【题型】解答题　【知识点】立体几何　【难度】easy
如图, 三棱锥 $P-ABC$ 中, 侧面 $PAB$ 垂直于底面 $ABC, PA=PB$, 底面 $ABC$ 是斜边为 $AB$ 的直角三角形, 且 $\angle ABC = 30^\circ$, 记 $O$ 为 $AB$ 的中点, $E$ 为 $OC$ 的中点.

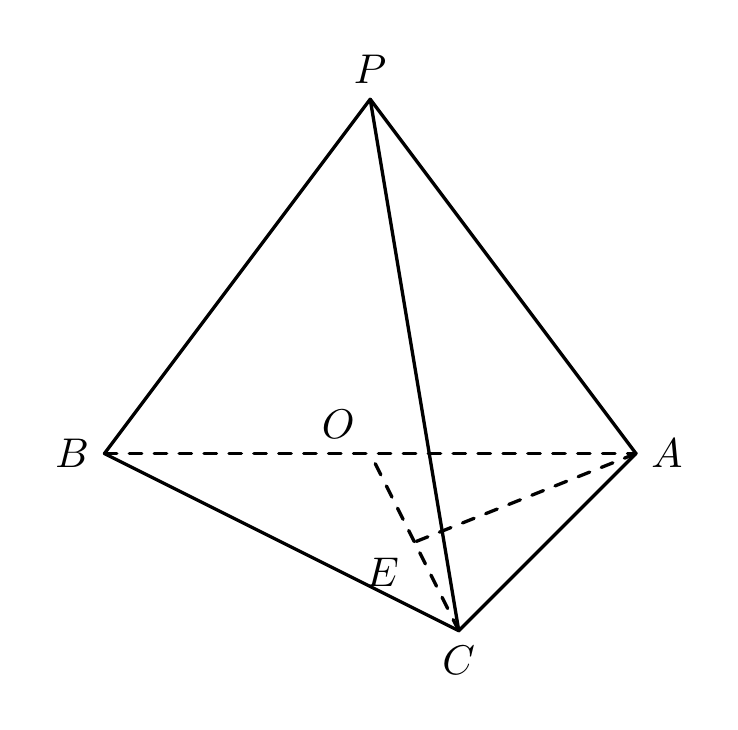
【解答】
【详解】(1) 连接 $PO$, 因为 $PA=PB$, 所以 $PO \perp AB$,

侧面 $PAB$ 垂直于底面 $ABC, PO \subset$ 平面 $PAB$, 平面 $PAB \cap$ 平面 $ABC = AB$,

所以 $PO \perp$ 底面 $ABC, AE \subset$ 底面 $ABC$, 所以 $PO \perp AE$,

$\triangle ABC$ 是斜边为 $AB$ 的直角三角形, 且 $\angle ABC = 30^\circ$, 所以 $AC = \frac{1}{2}AB$,

又因为 $O$ 为 $AB$ 的中点, 所以 $CO = AO = \frac{1}{2}AB$, 所以 $\triangle AOC$ 为等边三角形,

又 $E$ 为 $OC$ 的中点, 所以 $AE \perp OC$,

因为 $PO \perp AE, AE \perp OC, PO \cap OC = O, PO, OC \subset$ 平面 $POC$,

所以 $AE \perp$ 平面 $POC$, 又 $PC \subset$ 平面 $POC$,

所以 $PC \perp AE$;

(2) 由 (1) 知 $PO \perp$ 底面 $ABC$, 所以直线 $PC$ 与底面 $ABC$ 所成角为 $\angle PCO$, 因为直线 $PC$ 与底面 $ABC$ 所成角的大小为 $60^\circ, \angle PCO = 60^\circ$,

因为 $AB=2$, 所以 $OC=1$, 在 Rt$\triangle POC$ 中, $PO = \tan 60^\circ = \sqrt{3}$,

$S_{\triangle AOC} = \frac{1}{2} \times 1 \times 1 \times \sin 60^\circ = \frac{\sqrt{3}}{4}$, 所以 $V_{PAOC} = \frac{1}{3} \times \frac{\sqrt{3}}{4} \times \sqrt{3} = \frac{1}{4}$.

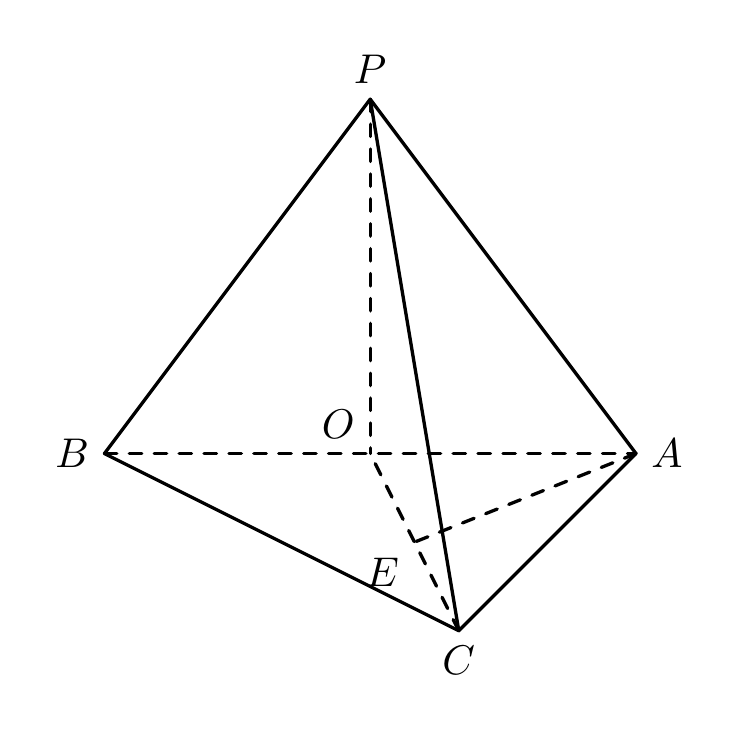